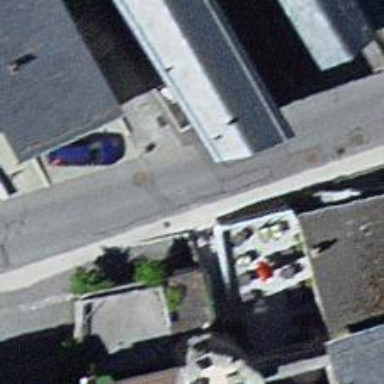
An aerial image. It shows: Restaurant.